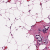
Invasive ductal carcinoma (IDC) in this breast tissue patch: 1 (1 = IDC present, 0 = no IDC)